Current action and preconditions to check: trajectory_clear

Your task: For each precondition in the list above, predict whether it will hold at this action.

Consider the current scene as observed from the mobile robot's camera, and analyze the predicted future states of all dynamic agents (e.g., people, animals, vehicles, or any moving entities) within the NEXT SECOND.

IMPORTANT: Only answer "very likely" if you are absolutely certain—based on strong, clear evidence—that a dynamic agent will violate the precondition in the predicted future state. Do NOT answer "very likely" for unlikely, ambiguous, or low-probability risks.

Ask yourself for each precondition: Is there a high probability, with clear and convincing evidence, that the predicted future states of any dynamic agent will interfere with the predicted future state of the currently executing action within the NEXT SECOND, causing that precondition to fail?

Assess the risk level based on these predictions. Use "likely" or "very likely" if motions create a clear risk of interference.

Use "neutral" or "improbable" if agents are nearby but their predicted paths are clearly diverging or non-conflicting.

Failure Risk Categories: "very improbable", "improbable", "neutral", "likely", "very likely"

Answer Format: Output ONLY the probability_of_failure value from these categories: "very improbable", "improbable", "neutral", "likely", "very likely"

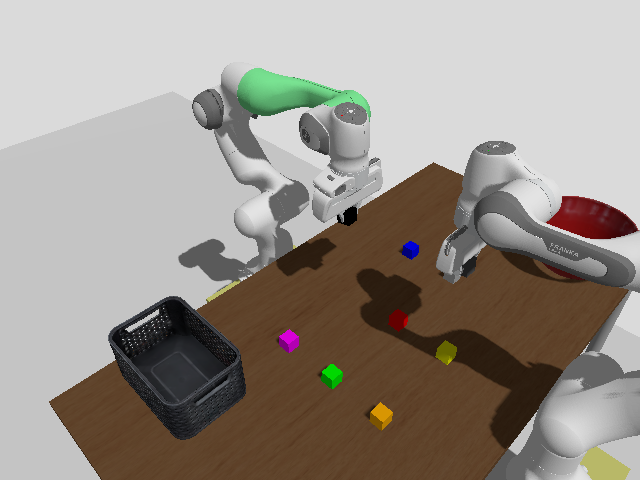

Answer: very improbable